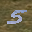
Label: 5